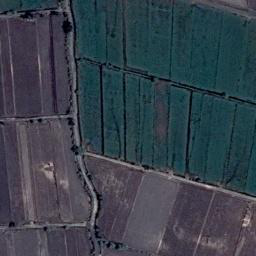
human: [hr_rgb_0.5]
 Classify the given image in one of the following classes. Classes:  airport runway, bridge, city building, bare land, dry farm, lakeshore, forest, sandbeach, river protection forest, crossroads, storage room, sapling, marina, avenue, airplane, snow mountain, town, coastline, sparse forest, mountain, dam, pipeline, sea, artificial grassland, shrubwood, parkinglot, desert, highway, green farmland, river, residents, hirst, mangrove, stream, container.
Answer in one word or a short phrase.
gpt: green farmland